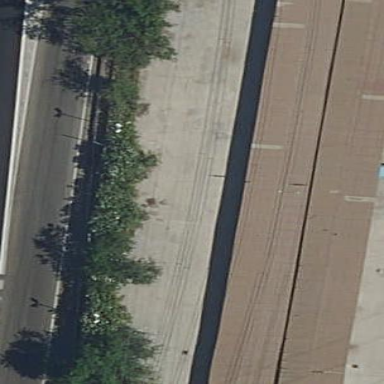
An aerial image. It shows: View of roof of building.